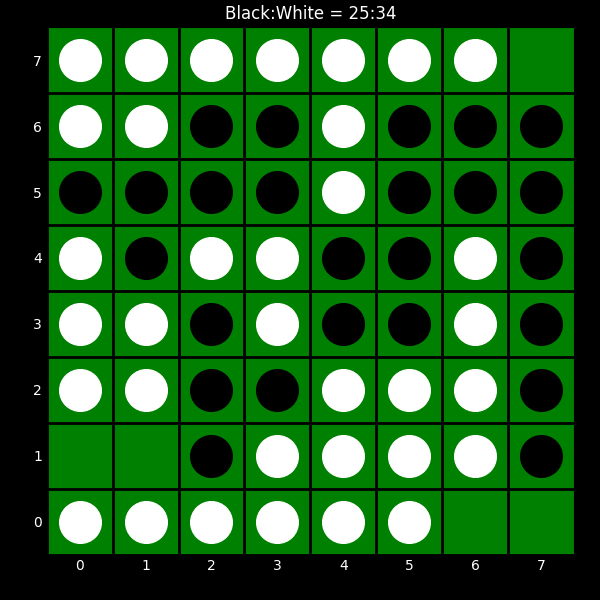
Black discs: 25
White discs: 34